Question: This is my folder structure

login.component.ts:
'''
import { Component, OnInit } from '@angular/core';
import { FormBuilder, FormControl, FormGroup, Validators, ReactiveFormsModule } from '@angular/forms';
import { Router } from '@angular/router';
import { ApicontrolService } from 'src/app/service/apicontrol.service';
@Component({
selector: 'app-login',
templateUrl: './login.component.html',
styleUrls: ['./login.component.css']
})
export class LoginComponent implements OnInit {
customerid: number;
Password: string = "";
response:string="";
constructor(private router: Router, private formBuilder: FormBuilder, private apiControl:ApicontrolService) { }
signin: FormGroup = this.formBuilder.group({
customerId: new FormControl(null, [Validators.required]),
password: new FormControl(null, [Validators.required])
});
ngOnInit(): void {
}
async login(){
this.customerid= this.signin.get("customerId")?.value;
this.Password= this.signin.get("password")?.value;
let data={customerId: this.customerid, password:this.Password};
this.apiControl.letin(data).subscribe(res=>{
this.response=res;
console.log("response",res)});
await new Promise(f => setTimeout(f, 1000));
if(this.response=='SRIRAM'){
this.router.navigate(['./viewall'], {data:this.response});
console.log("yes");
}
else{
console.log("no");
}
//this.checkthis();
}
}
'''
============================================================================================
'''
import { Component, OnInit } from '@angular/core';
import { ActivatedRoute, Route, Router } from '@angular/router';
@Component({
selector: 'app-viewall',
templateUrl: './viewall.component.html',
styleUrls: ['./viewall.component.css']
})
export class ViewallComponent implements OnInit {
Name: string="";
constructor(private activatedRoute: ActivatedRoute) {
}
ngOnInit(): void {
this.activatedRoute.queryParams.subscribe(params=>{
this.Name=params['data'];
console.log("Response in viewall", this.Name);
});
}
}
'''
============================================================================================
'''
import { NgModule } from '@angular/core';
import { BrowserModule } from '@angular/platform-browser';
import { AppRoutingModule } from './app-routing.module';
import { AppComponent } from './app.component';
import { BrowserAnimationsModule } from '@angular/platform-browser/animations';
import { MatSlider, MatSliderModule } from '@angular/material/slider';
import { MatButtonModule} from '@angular/material/button';
import { MatFormFieldModule } from '@angular/material/form-field';
import { MatInputModule } from '@angular/material/input';
import { MatRippleModule } from '@angular/material/core';
import { LoginComponent } from './components/login/login.component';
import { ViewallComponent } from './components/viewall/viewall.component';
import { FormGroup, FormsModule, ReactiveFormsModule } from '@angular/forms';
import { HttpClient, HttpClientModule } from '@angular/common/http';
import { RouterModule, Routes } from '@angular/router';
const routes : Routes =[
{ path: 'components/viewall', component: ViewallComponent}
]
@NgModule({
declarations: [
AppComponent,
LoginComponent,
ViewallComponent
],
imports: [
BrowserModule,
AppRoutingModule,
BrowserAnimationsModule,
FormsModule,
HttpClientModule,
ReactiveFormsModule,
MatFormFieldModule,
MatSliderModule,
MatInputModule,
MatButtonModule,
MatRippleModule,
RouterModule.forRoot(routes)
],
providers: [
HttpClient
],
bootstrap: [AppComponent]
})
export class AppModule { }
'''
============================================================================================
While trying to navigate using a button in login component, this issue arrises in console
'''
ERROR Error: Uncaught (in promise): Error: NG04002: Cannot match any routes. URL Segment: 'viewall' Error: NG04002: Cannot match any routes. URL Segment: 'viewall'
at ApplyRedirects.noMatchError (router.mjs:3593:16)
at router.mjs:3575:28
at catchError.js:10:39
at OperatorSubscriber._error (OperatorSubscriber.js:23:21)
at OperatorSubscriber.error (Subscriber.js:40:18)
at OperatorSubscriber._error (Subscriber.js:64:30)
at OperatorSubscriber.error (Subscriber.js:40:18)
at OperatorSubscriber._error (Subscriber.js:64:30)
at OperatorSubscriber.error (Subscriber.js:40:18)
at OperatorSubscriber._error (Subscriber.js:64:30)
at resolvePromise (zone.js:1211:31)
at resolvePromise (zone.js:1165:17)
at zone.js:1278:17
at _ZoneDelegate.invokeTask (zone.js:406:31)
at Object.onInvokeTask (core.mjs:26365:33)
at _ZoneDelegate.invokeTask (zone.js:405:60)
at Zone.runTask (zone.js:178:47)
at drainMicroTaskQueue (zone.js:585:35)
at invokeTask (zone.js:491:21)
at ZoneTask.invoke (zone.js:476:48)
'''
Can someone tell me what I'm missing?
I surfed through multiple solutions before submitting a question here
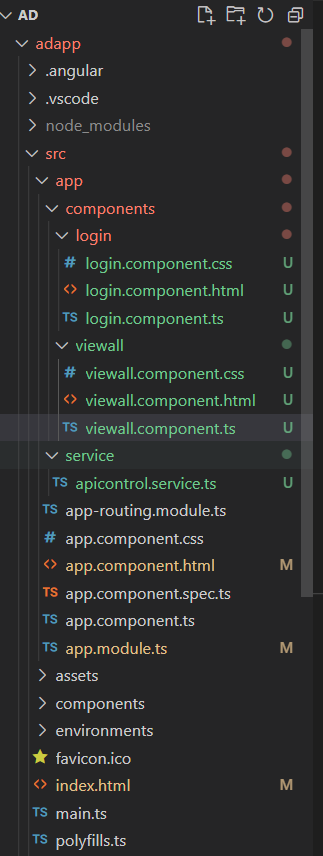
Answer: change this line
'''
this.router.navigate(['./viewall'], {data:this.response});
'''
to
'''
this.router.navigate(['components', 'viewall'], {
queryParams: { data: this.response }
});
'''